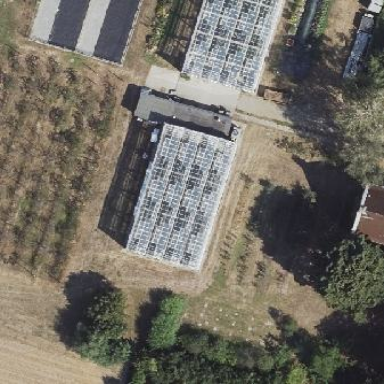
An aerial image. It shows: Greenhouse.